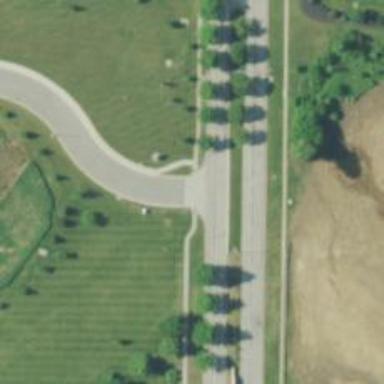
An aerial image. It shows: Marked road crossing.